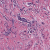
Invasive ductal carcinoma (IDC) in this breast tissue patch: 1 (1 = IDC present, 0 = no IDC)